Question: I'm having a few problems creating a multiple select checkbox list that appears when a user clicks a select field (I use the onfocus event).
As far as showing the list, that's fine, however how can one prevent the actual select field from showing a dropdown using javascript?

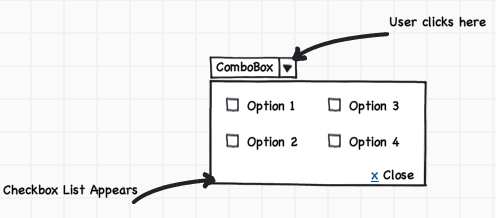
Answer: Here is the solution I use to customize the appearance of my select and fileupload controls:
1. give your element (select) opacity:0.1 either by css or jQuery fadeTo() function
2. wrap your element with a container div and give it position:relative.
3. add a sibling (drop panel) to the element and give it position:absolute, top:, left:0 and width equal to the width of element.
4. show the drop panel using jQuery in $(select).click() event.
may seem weird, but works cross browser :)